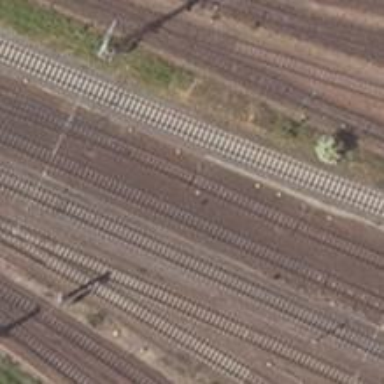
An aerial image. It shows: Railway switch.